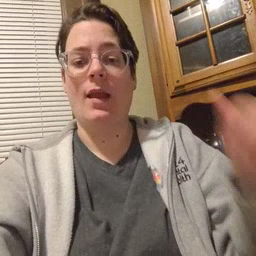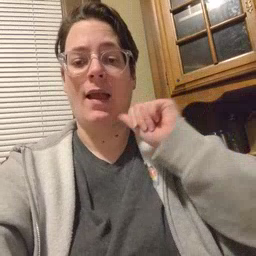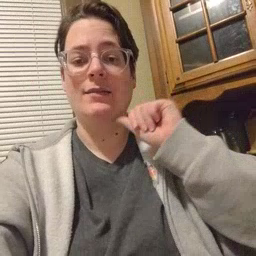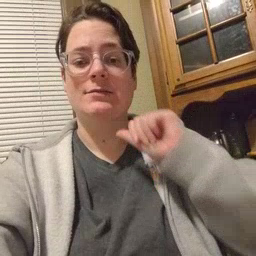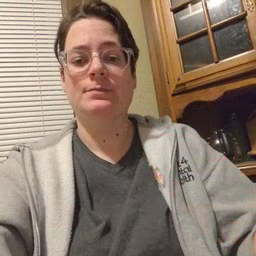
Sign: aunt